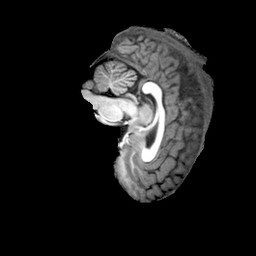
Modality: T1w
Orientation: sagittal